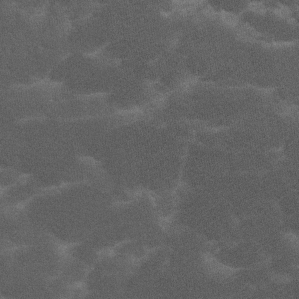
Label: non_frost